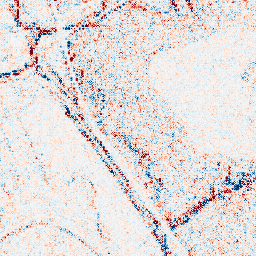
Category: wavelet
Decomposition family: wavelet_biorthogonal
Decomposition parameters: wavelet: bior2.4
level: 1
Upsampling method: sinc_hamming
Upsampling parameters: scale: 2
kernel_size: 16
Upsampling scale: 2